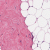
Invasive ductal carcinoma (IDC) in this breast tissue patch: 0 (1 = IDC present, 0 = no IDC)